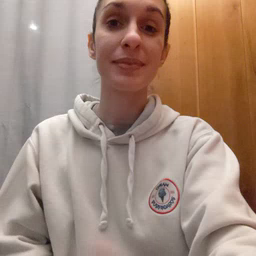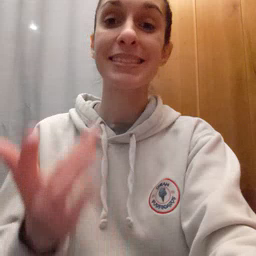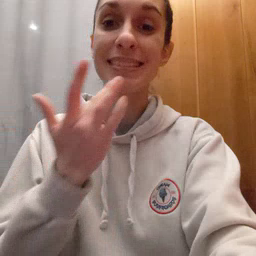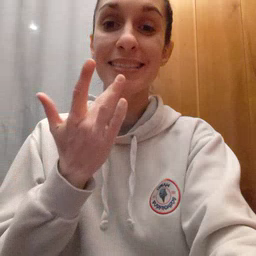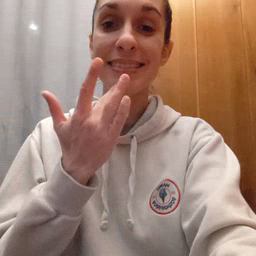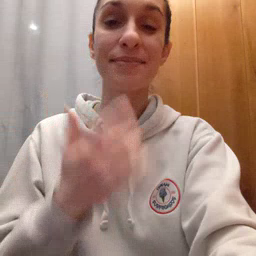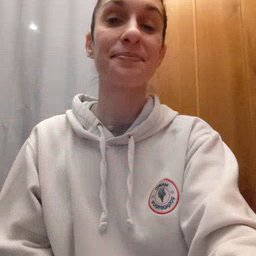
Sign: taste